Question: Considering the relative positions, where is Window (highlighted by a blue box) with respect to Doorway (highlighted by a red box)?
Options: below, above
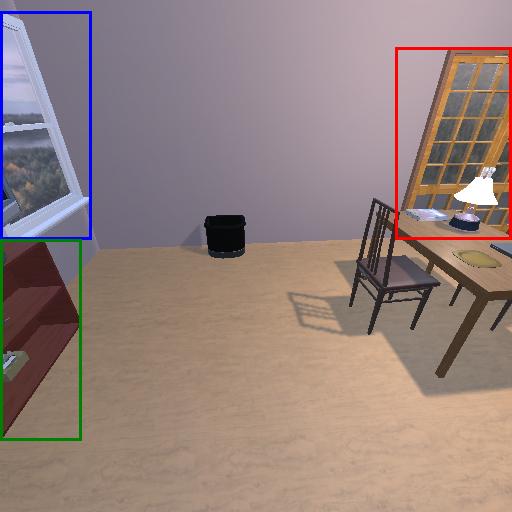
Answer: below